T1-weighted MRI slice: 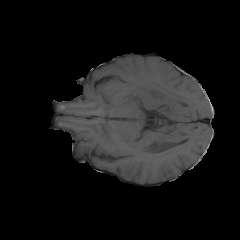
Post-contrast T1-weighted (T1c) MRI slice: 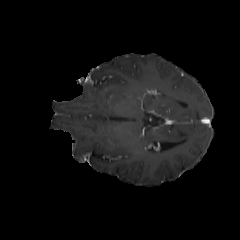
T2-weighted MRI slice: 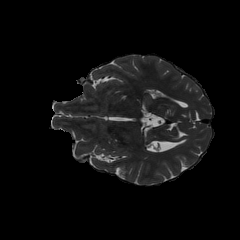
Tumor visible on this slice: no